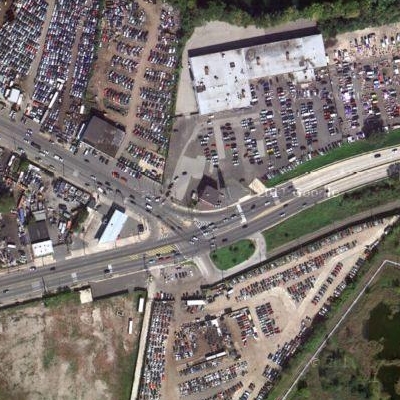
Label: Parking